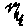
Label: zigzag